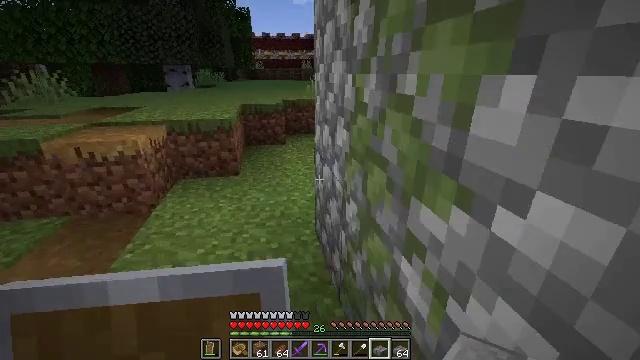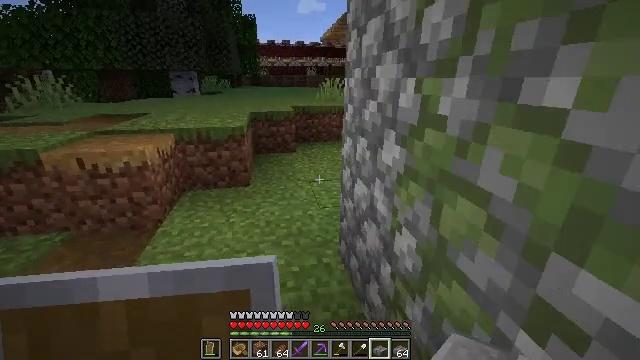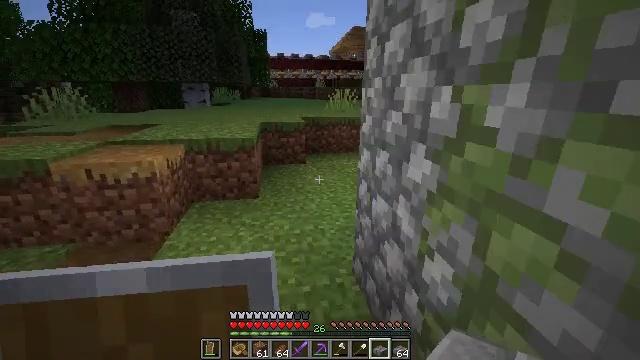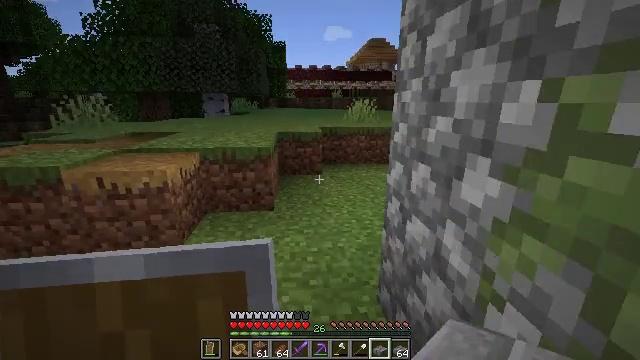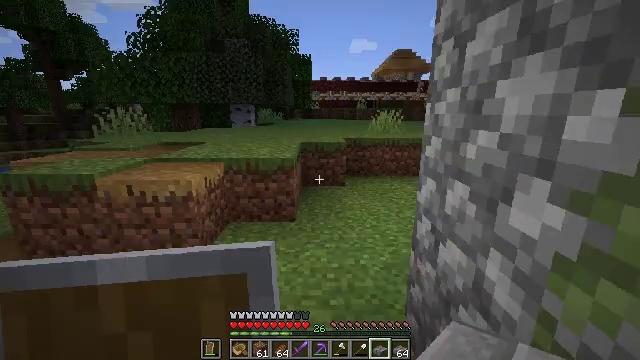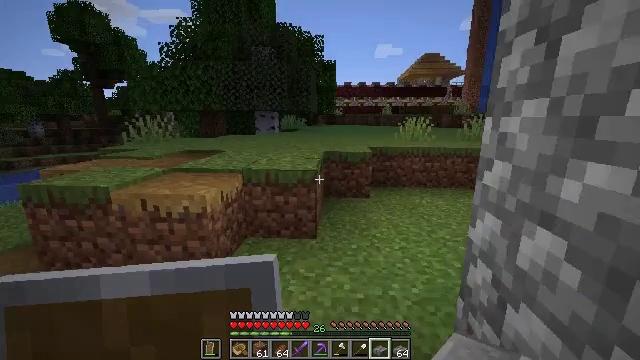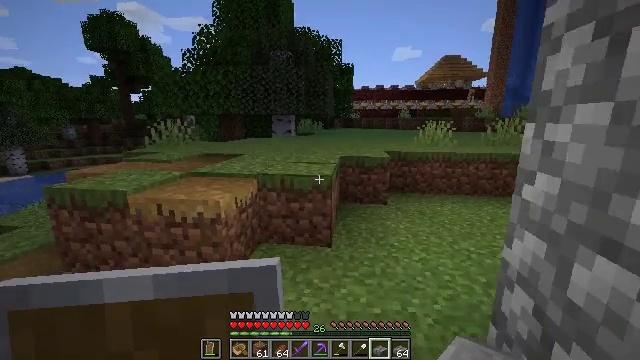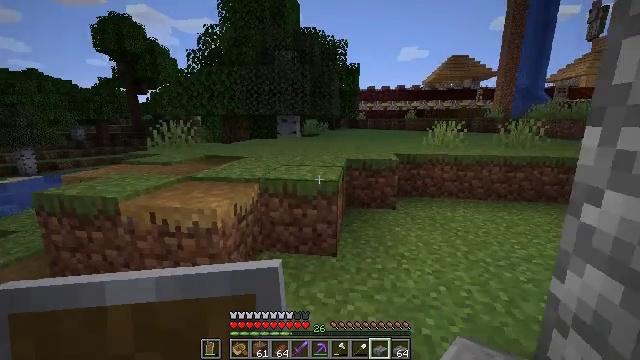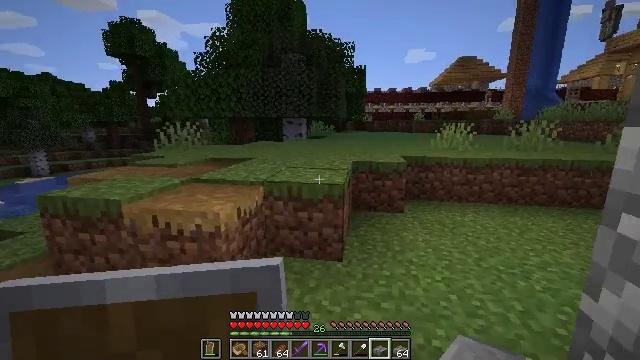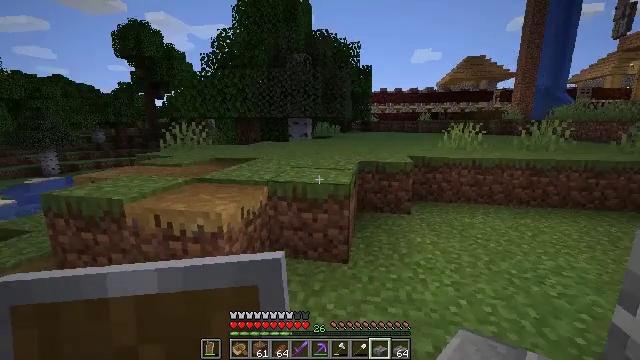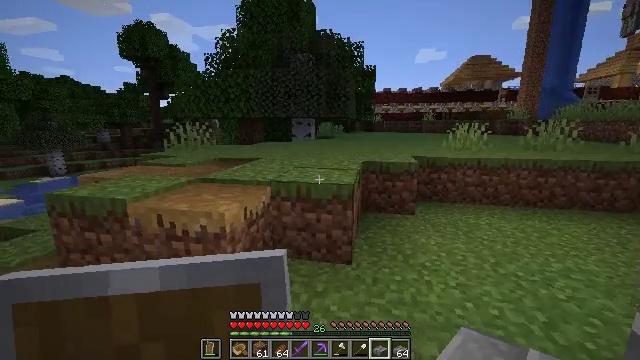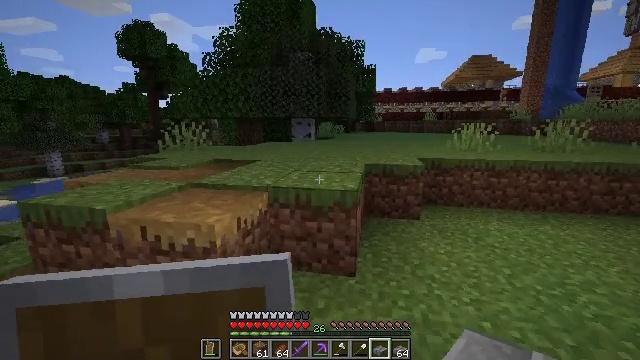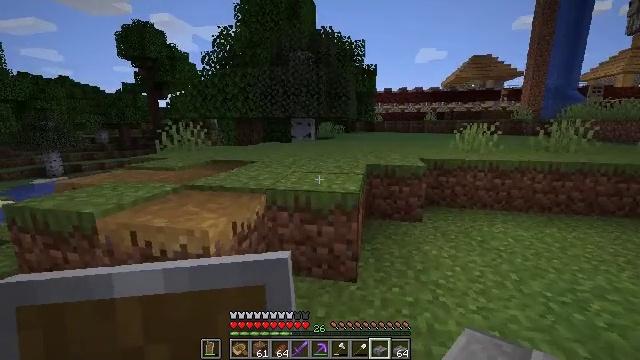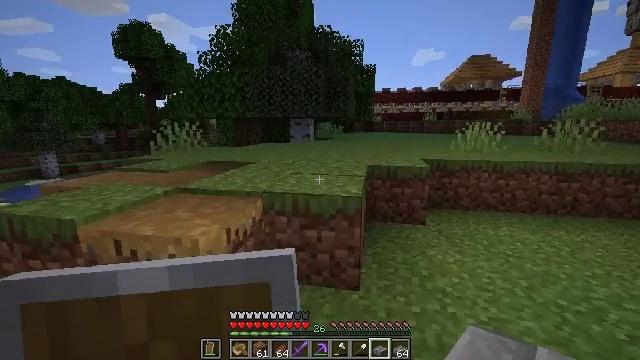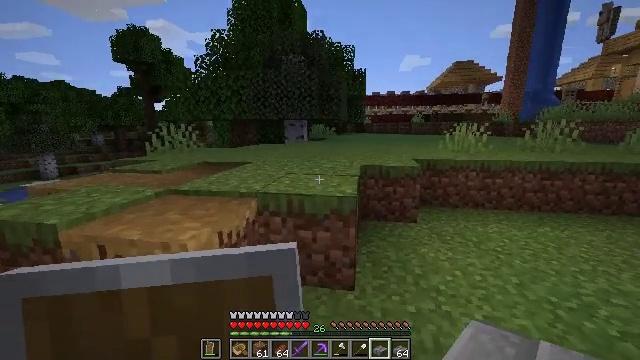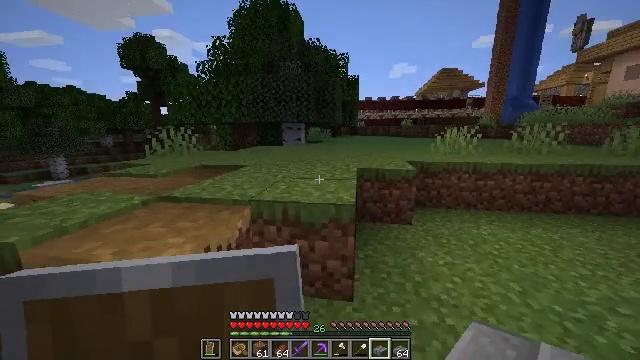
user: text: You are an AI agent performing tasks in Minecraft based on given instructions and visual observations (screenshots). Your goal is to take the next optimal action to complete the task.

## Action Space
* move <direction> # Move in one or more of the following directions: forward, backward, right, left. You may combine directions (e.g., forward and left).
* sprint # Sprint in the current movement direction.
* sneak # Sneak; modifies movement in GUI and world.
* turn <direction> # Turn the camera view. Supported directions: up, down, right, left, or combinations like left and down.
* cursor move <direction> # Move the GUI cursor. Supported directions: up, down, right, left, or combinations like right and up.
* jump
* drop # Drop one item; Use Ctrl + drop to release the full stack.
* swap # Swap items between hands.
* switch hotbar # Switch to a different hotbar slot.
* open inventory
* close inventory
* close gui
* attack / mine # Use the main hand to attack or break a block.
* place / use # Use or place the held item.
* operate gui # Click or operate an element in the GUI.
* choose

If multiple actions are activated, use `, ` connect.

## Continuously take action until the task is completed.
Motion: motion action
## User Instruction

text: Attack the stone brick slab to gather it.
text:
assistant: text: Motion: move forward and move left, turn up
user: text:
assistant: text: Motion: move forward, turn left and up
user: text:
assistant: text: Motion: move forward, turn left and up
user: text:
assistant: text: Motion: move forward, turn left and up
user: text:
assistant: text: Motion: move forward, turn left and up
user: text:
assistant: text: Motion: move forward, turn left
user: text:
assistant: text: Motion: turn left
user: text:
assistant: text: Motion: turn left
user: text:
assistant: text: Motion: turn left
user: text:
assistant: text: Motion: move forward
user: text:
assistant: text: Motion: move forward
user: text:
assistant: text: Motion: no_op
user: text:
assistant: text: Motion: move forward
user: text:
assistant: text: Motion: move forward, turn right
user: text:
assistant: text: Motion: move forward
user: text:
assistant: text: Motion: move forward, jump
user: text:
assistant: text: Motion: move forward, turn right, jump
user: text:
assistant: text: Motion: move forward, turn right, jump
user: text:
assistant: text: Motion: move forward, turn right, jump
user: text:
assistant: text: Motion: move forward, turn right, jump
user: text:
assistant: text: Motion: move forward, turn right, jump
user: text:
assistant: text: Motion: move forward, turn right
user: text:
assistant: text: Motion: move forward, turn right
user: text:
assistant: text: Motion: move forward, turn right
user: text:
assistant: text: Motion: move forward, turn right
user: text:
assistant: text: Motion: move forward, turn right
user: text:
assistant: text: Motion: move forward, turn right
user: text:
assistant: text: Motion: move forward, turn right
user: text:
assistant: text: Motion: move forward, turn right
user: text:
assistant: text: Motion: move forward